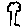
Label: tree